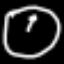
Label: clock